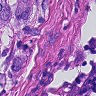
Metastatic tissue present: yes